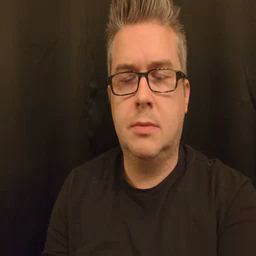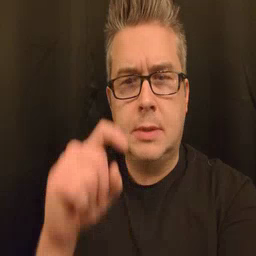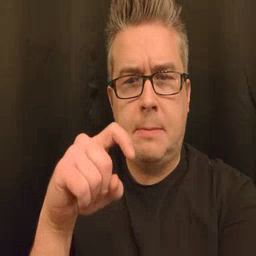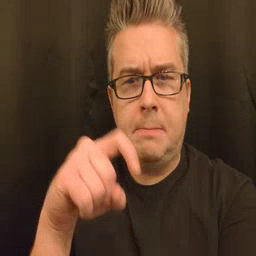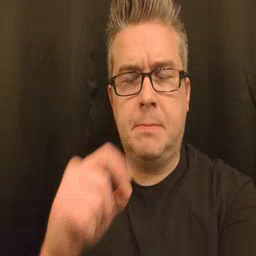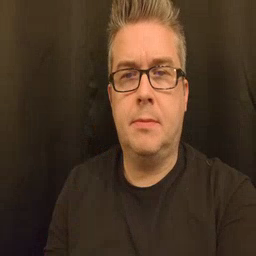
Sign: time